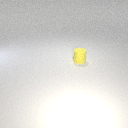
small yellow rubber cylinder